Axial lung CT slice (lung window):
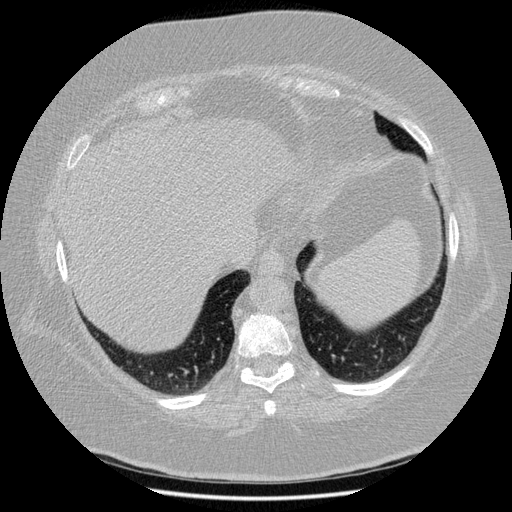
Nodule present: no